Interaction volume radius: 10 \u00c5
Interaction volume height: 10 \u00c5
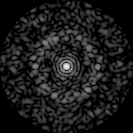
Disorder parameter: 0.86